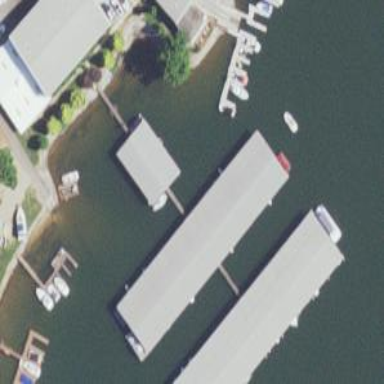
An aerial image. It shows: Pier with mooring facilities.